Current action and preconditions to check: trajectory_clear

Your task: For each precondition in the list above, predict whether it will hold at this action.

Consider the current scene as observed from the mobile robot's camera, and analyze the predicted future states of all dynamic agents (e.g., people, animals, vehicles, or any moving entities) within the NEXT SECOND.

IMPORTANT: Only answer "very likely" if you are absolutely certain—based on strong, clear evidence—that a dynamic agent will violate the precondition in the predicted future state. Do NOT answer "very likely" for unlikely, ambiguous, or low-probability risks.

Ask yourself for each precondition: Is there a high probability, with clear and convincing evidence, that the predicted future states of any dynamic agent will interfere with the predicted future state of the currently executing action within the NEXT SECOND, causing that precondition to fail?

Assess the risk level based on these predictions. Use "likely" or "very likely" if motions create a clear risk of interference.

Use "neutral" or "improbable" if agents are nearby but their predicted paths are clearly diverging or non-conflicting.

Failure Risk Categories: "very improbable", "improbable", "neutral", "likely", "very likely"

Answer Format: Output ONLY the probability_of_failure value from these categories: "very improbable", "improbable", "neutral", "likely", "very likely"

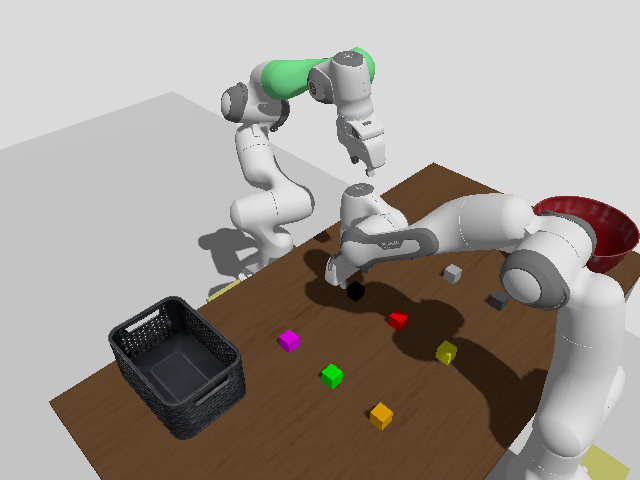

Answer: very improbable